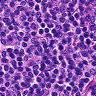
Metastatic tissue present: no